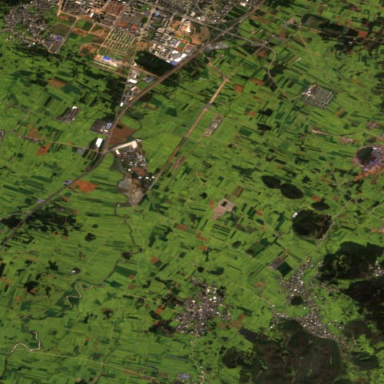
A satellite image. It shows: Farmland with rape crops.